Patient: sex F, age 56
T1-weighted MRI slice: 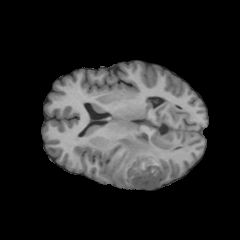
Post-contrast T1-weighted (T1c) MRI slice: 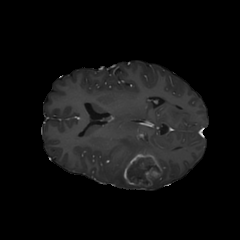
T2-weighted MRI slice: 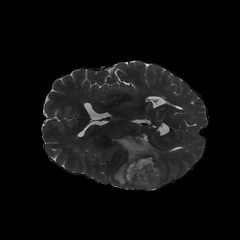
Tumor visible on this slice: yes
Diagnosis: Glioblastoma, IDH-wildtype
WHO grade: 4